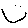
Label: smiley face